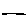
Label: line